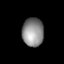
Tissue: lung
Cell type: Myeloid cells
Senescence score: 0.7731
Nuclear area (px): 589
Mean DAPI intensity: 141.547